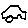
Label: car